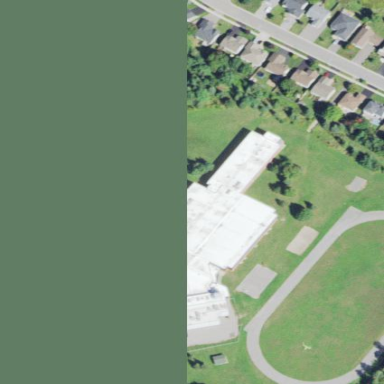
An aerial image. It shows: School.